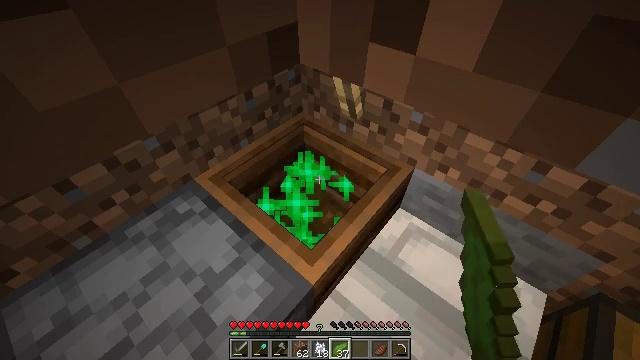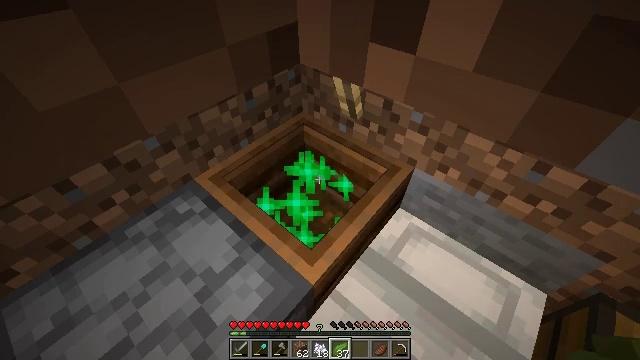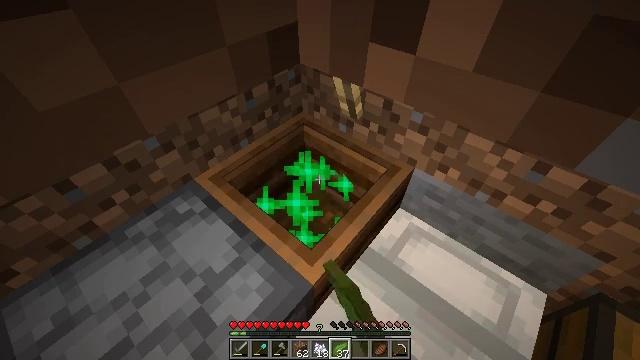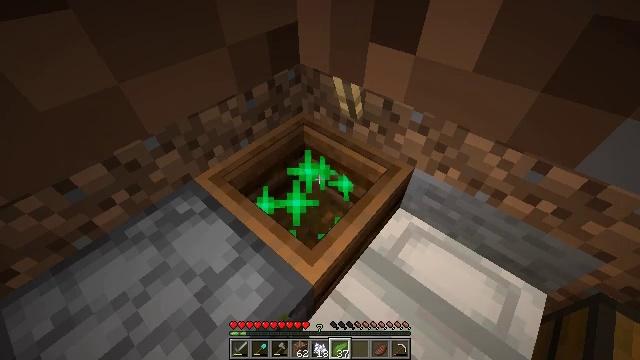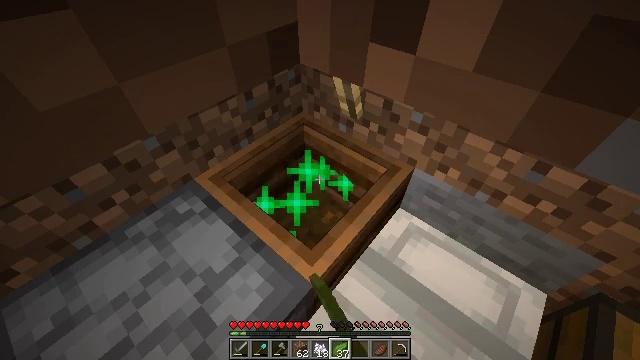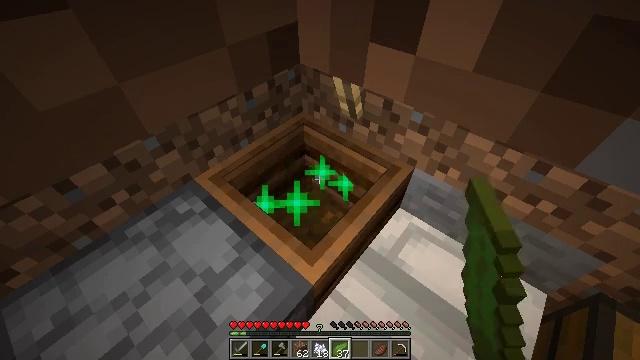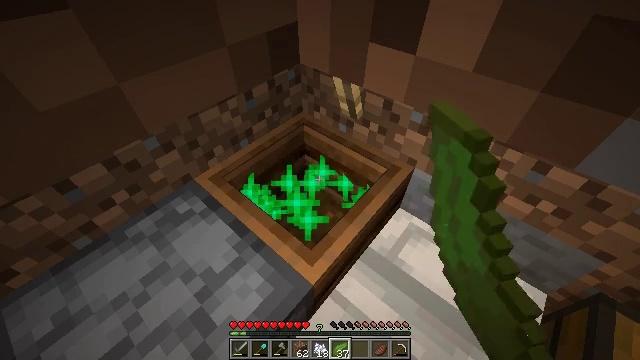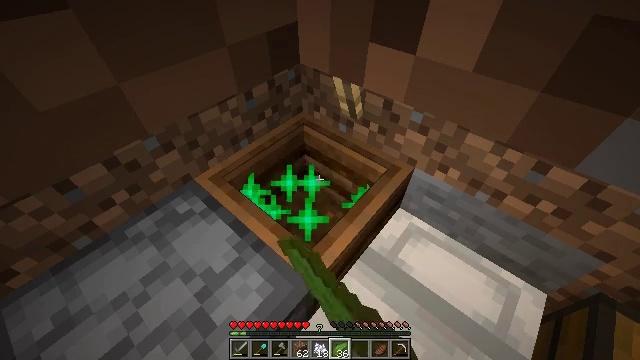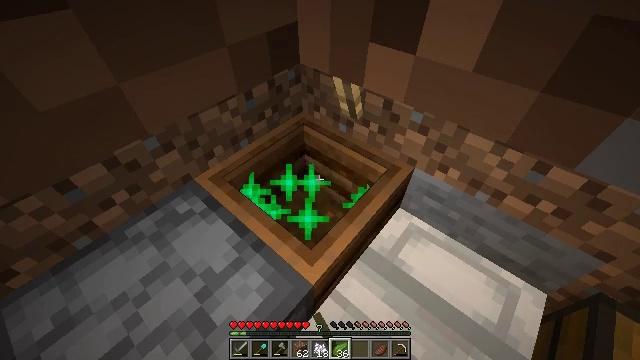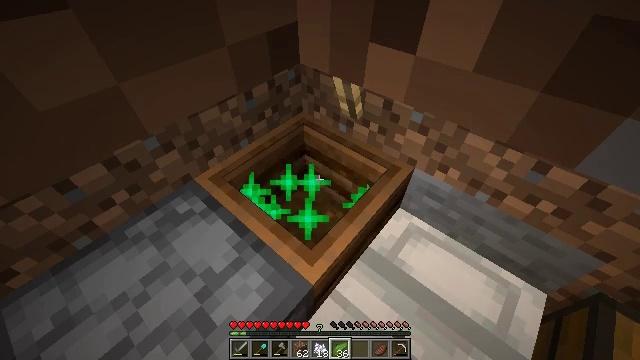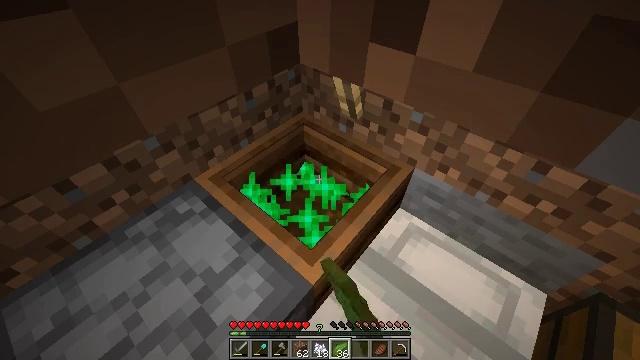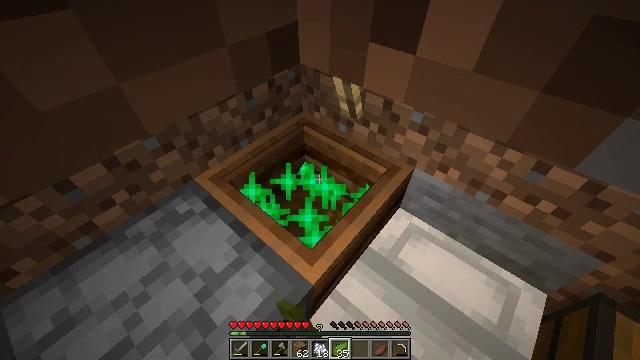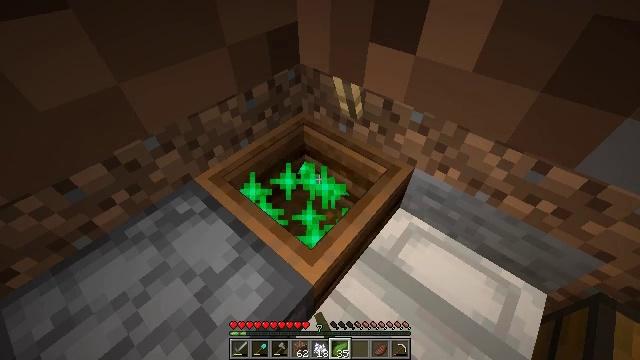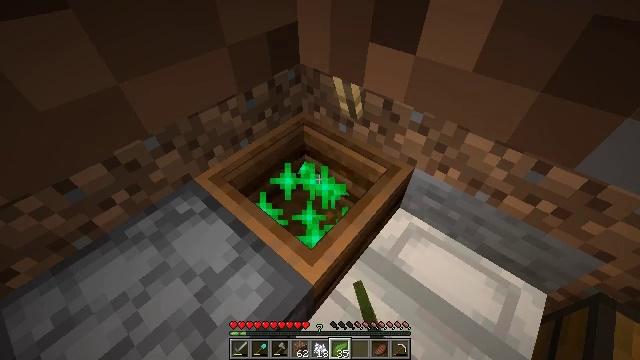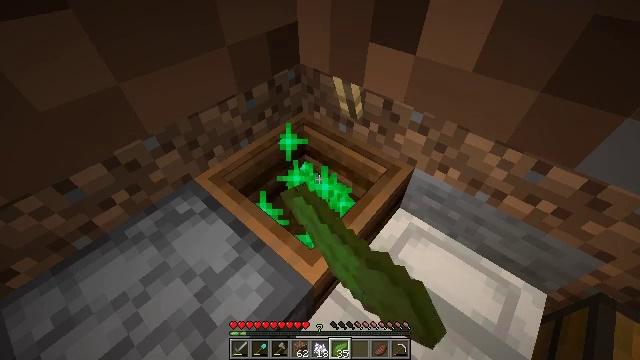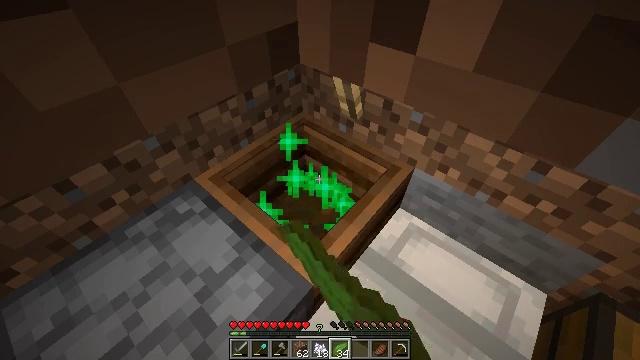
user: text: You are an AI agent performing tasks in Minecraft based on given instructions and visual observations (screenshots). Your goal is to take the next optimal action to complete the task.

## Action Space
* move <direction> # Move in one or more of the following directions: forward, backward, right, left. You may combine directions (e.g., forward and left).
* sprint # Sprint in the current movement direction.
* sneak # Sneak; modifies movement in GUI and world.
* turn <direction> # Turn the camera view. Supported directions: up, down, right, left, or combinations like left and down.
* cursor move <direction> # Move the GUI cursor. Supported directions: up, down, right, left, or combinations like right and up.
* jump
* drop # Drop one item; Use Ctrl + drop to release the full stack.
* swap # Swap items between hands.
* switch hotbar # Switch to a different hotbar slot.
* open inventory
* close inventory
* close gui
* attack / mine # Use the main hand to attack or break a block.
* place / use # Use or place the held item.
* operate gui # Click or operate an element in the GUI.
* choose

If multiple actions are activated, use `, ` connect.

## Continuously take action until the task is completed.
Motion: motion action
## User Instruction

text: Get materials to craft white dye.
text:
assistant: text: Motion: use / place
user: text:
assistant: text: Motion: use / place
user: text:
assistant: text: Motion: use / place
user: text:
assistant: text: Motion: use / place
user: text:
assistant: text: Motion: use / place
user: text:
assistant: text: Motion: use / place
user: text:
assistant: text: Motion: use / place
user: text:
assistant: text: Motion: use / place
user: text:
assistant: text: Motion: use / place
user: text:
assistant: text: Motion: use / place
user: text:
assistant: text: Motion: use / place
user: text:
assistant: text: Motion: use / place
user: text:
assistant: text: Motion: use / place
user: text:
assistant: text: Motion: use / place
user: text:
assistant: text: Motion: use / place
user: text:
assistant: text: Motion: use / place
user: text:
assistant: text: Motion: use / place
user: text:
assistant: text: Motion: use / place
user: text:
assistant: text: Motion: use / place
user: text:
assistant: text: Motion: use / place
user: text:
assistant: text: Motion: use / place
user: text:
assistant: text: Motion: use / place
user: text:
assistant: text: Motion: use / place
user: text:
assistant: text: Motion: use / place
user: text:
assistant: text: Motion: use / place
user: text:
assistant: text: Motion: use / place
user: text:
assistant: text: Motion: use / place
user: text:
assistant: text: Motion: use / place
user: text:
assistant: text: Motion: use / place
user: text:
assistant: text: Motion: use / place